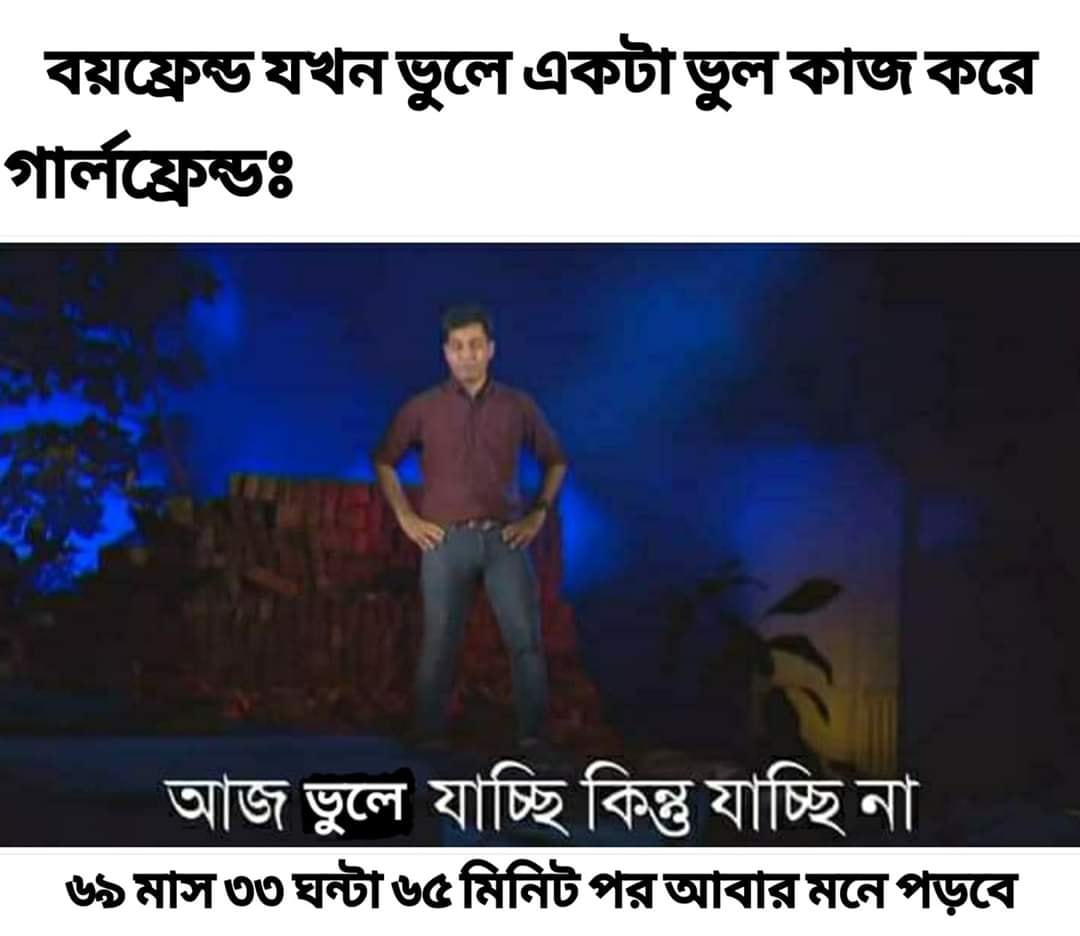
Caption: বয়ফ্রেন্ড যখন ভুলে একটা ভুল কাজ করে গালফ্রেন্ডঃ   আজ ভুলে যাচ্ছি কিন্তু যাচ্ছি না   ৬৯ মাস ৩৩ ঘন্টা ৬৫ মিনিট পর আবার মনে পড়বে
Label: non-hate